Field crop: tomato
Growth stage: 1
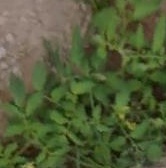
Species: tomato